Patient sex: F
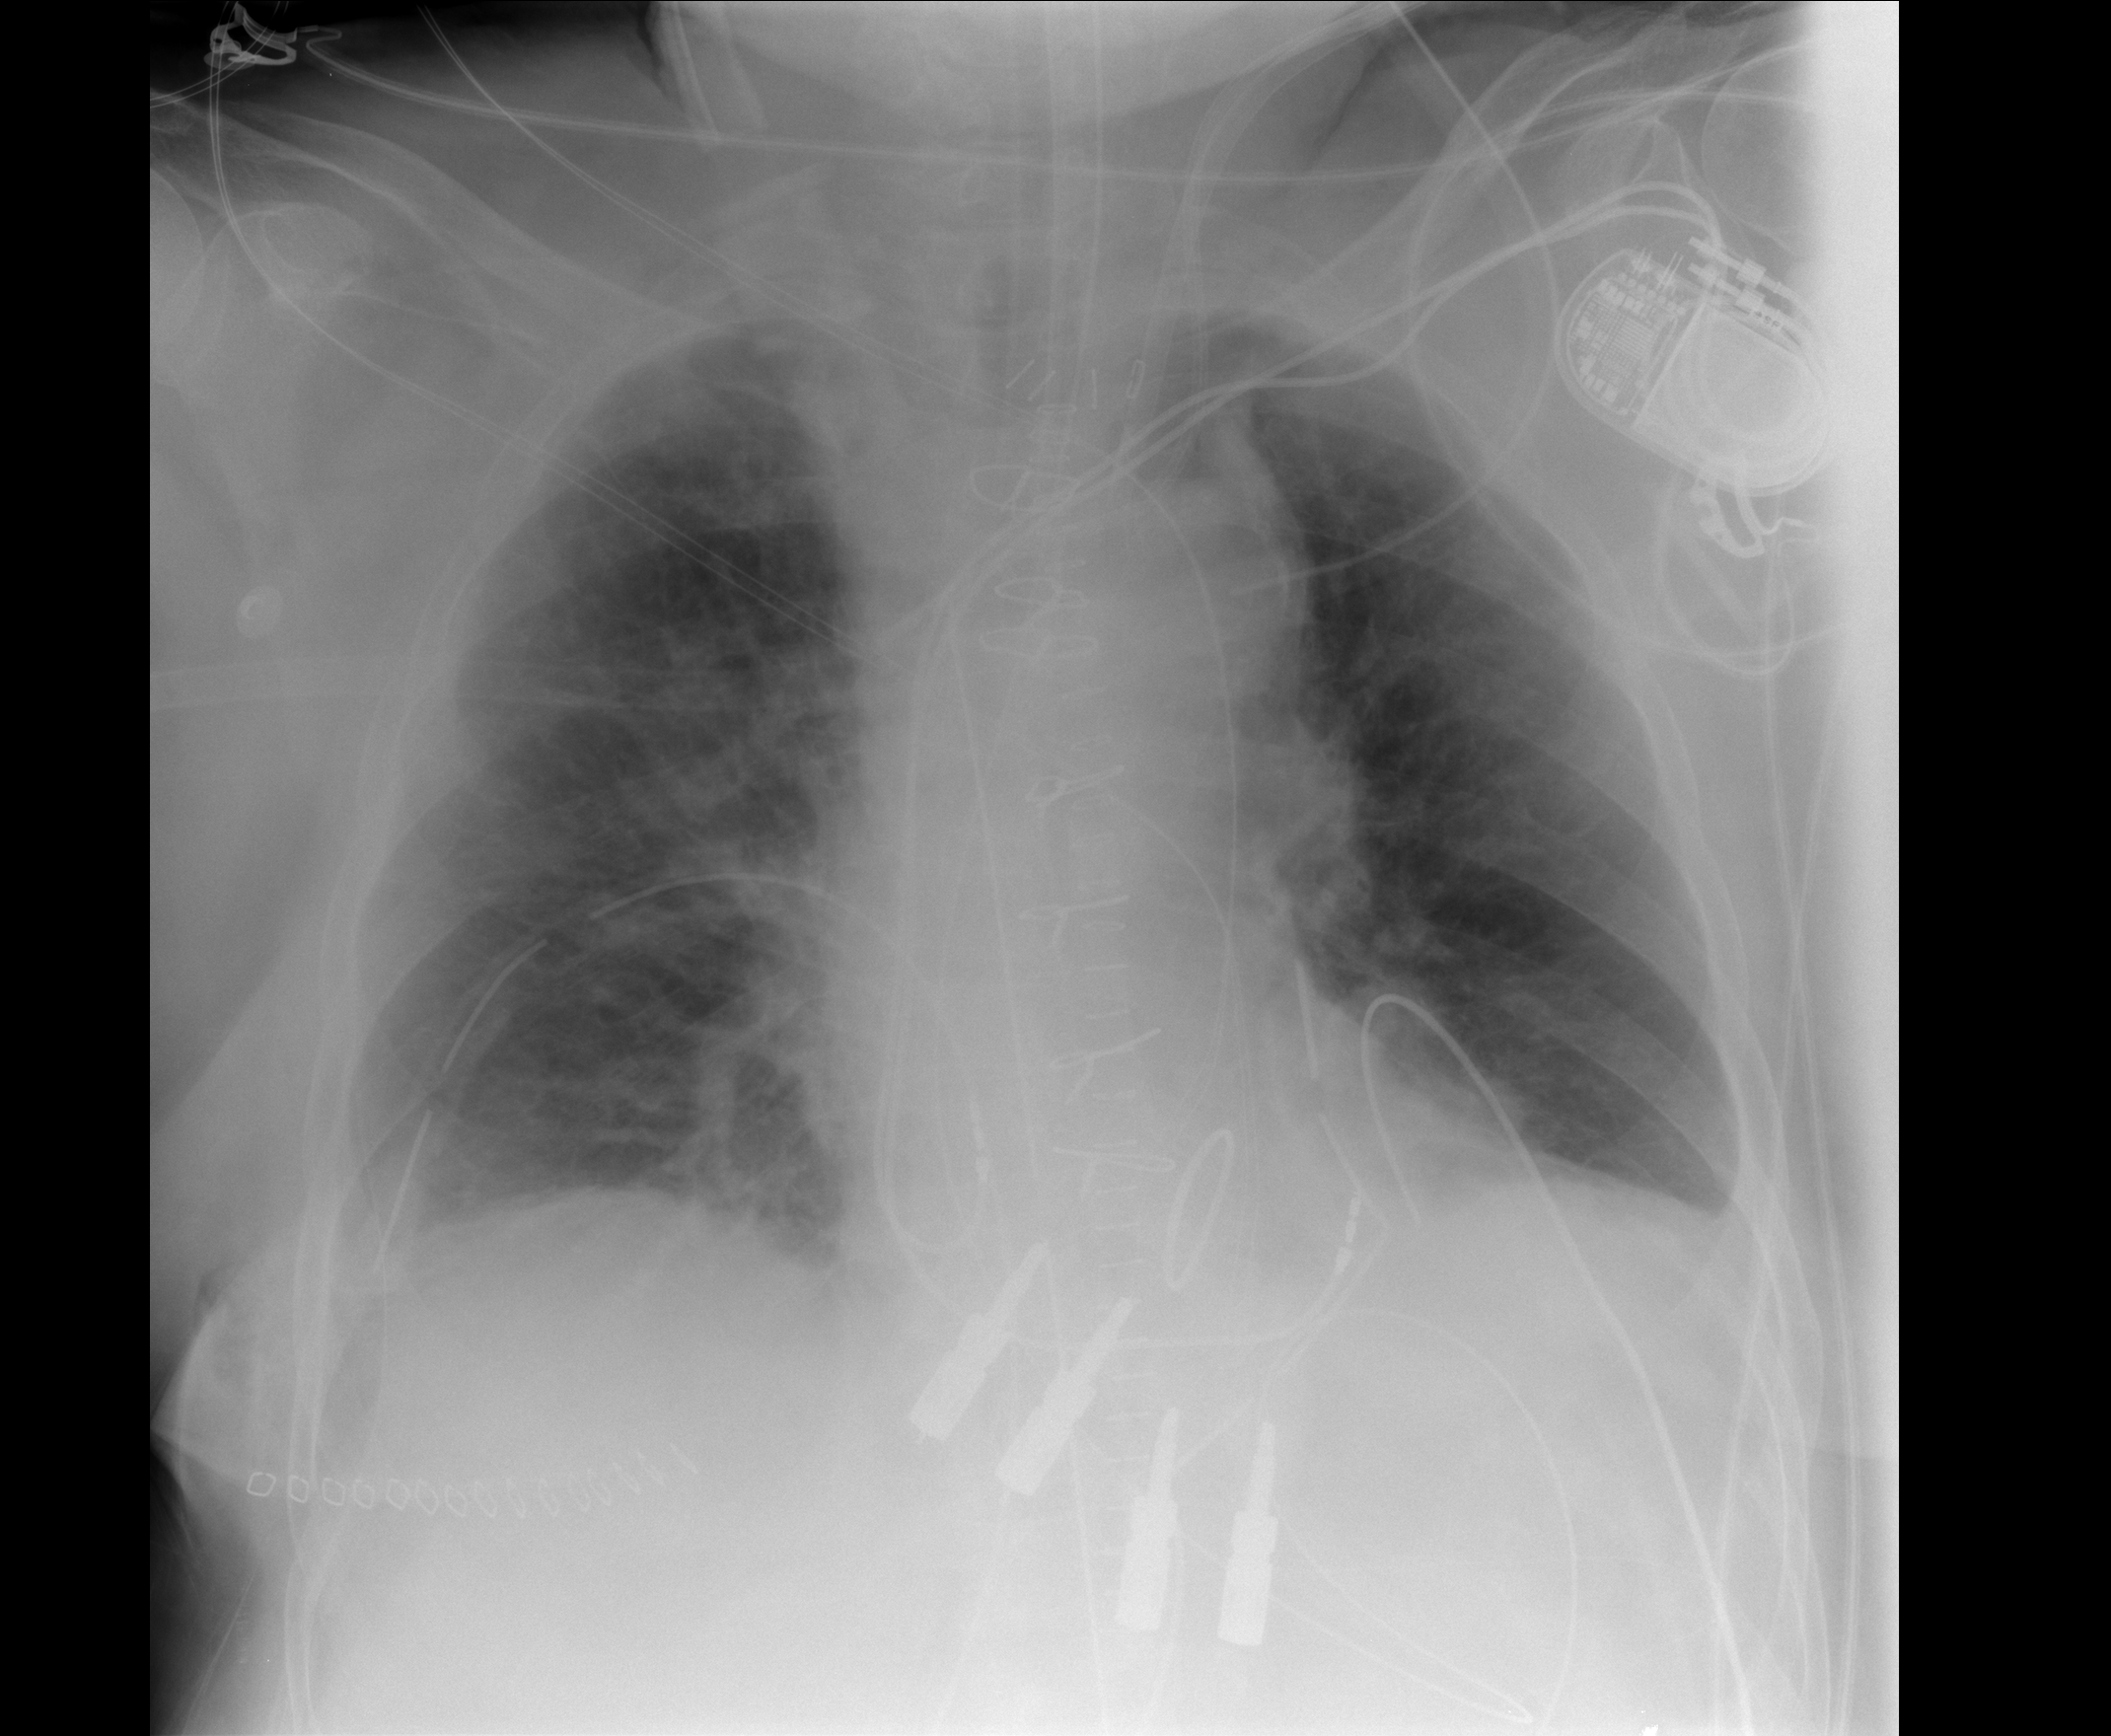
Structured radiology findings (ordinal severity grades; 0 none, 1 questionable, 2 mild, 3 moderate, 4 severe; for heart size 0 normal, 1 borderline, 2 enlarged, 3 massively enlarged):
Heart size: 0
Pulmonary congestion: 3
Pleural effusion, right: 1
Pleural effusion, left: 1
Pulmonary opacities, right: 1
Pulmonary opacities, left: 0
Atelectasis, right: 1
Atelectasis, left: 1